Field crop: tomato
Growth stage: 1
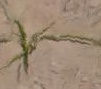
Species: cyperus